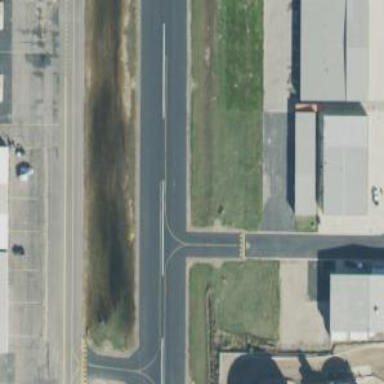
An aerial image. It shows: Image of taxiway at airport.